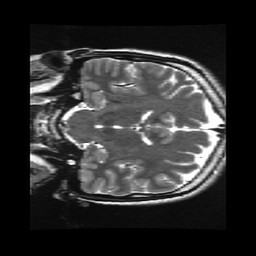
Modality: T2w
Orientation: coronal
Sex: female
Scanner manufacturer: ge
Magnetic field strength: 3 T
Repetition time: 5 s
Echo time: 0.1019 s